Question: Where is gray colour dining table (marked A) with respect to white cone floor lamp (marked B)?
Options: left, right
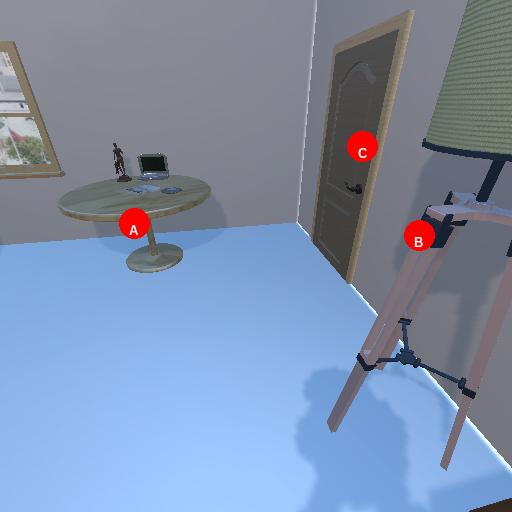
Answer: left